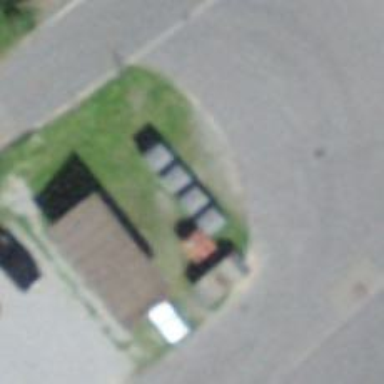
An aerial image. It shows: Recycling container in the area designated for recycling.